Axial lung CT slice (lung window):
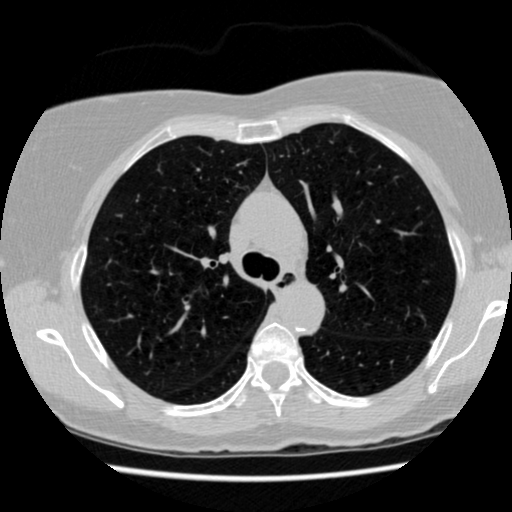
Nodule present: no